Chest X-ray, PA view. Patient: 50 years old, sex F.
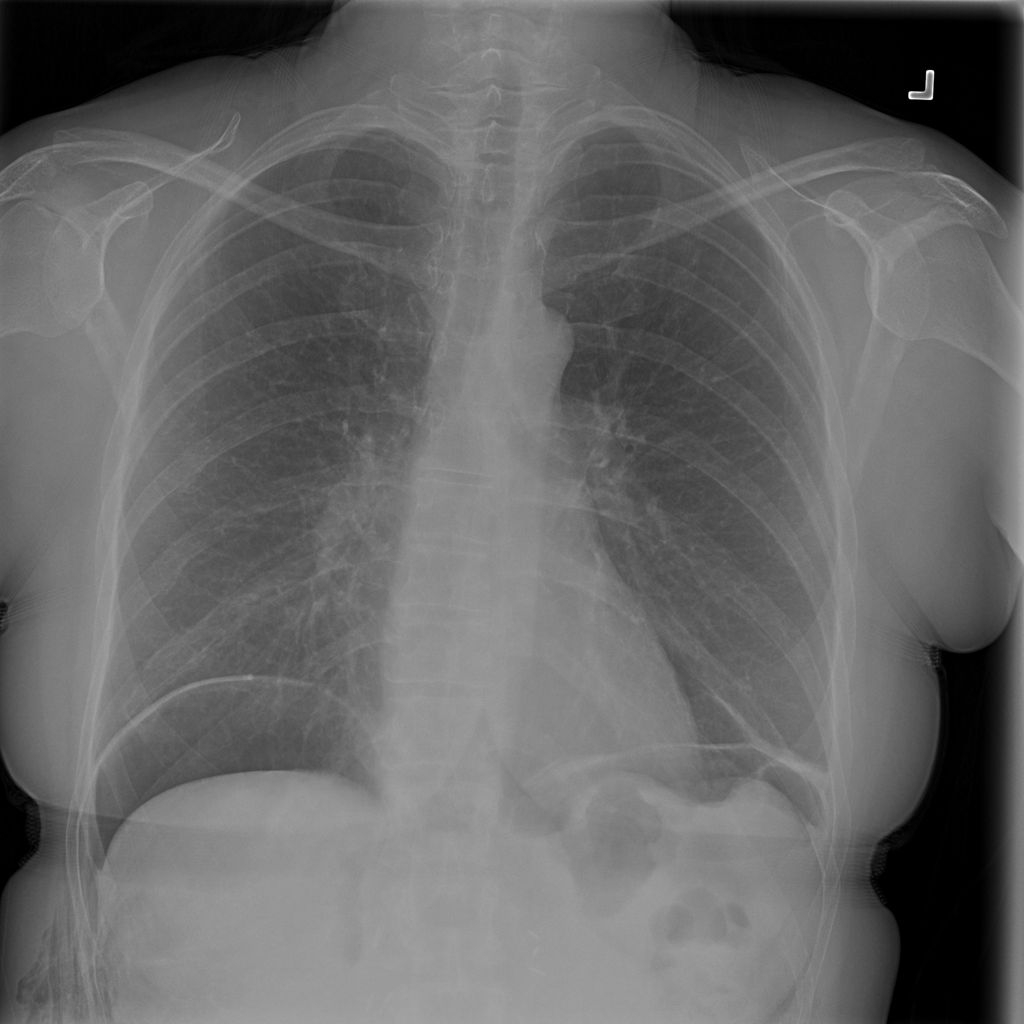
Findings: Atelectasis